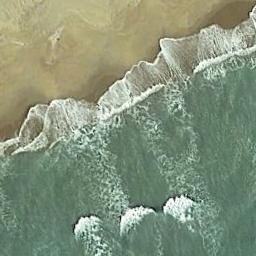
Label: beach